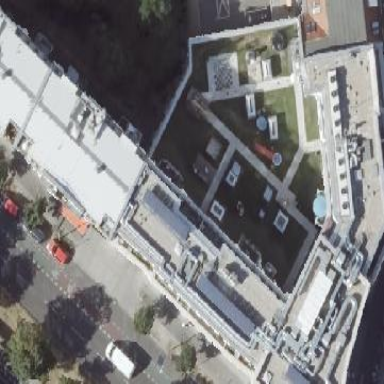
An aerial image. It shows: Office building.